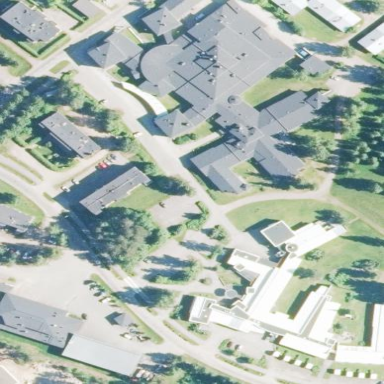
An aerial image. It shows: Hospital providing healthcare services.